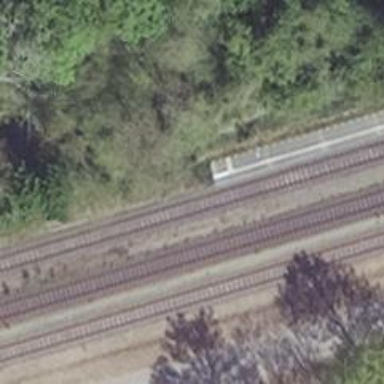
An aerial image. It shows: Platform edge at railway station.